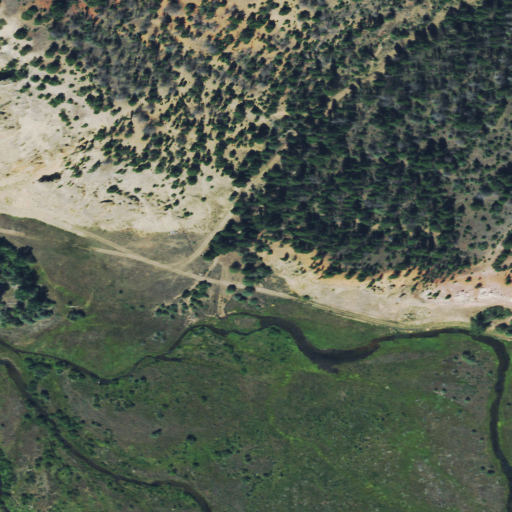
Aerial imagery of valley in Montana named Papoose Gulch containing shrub, evergreen forest, woody wetlands, herbaceous wetlands, and pasture